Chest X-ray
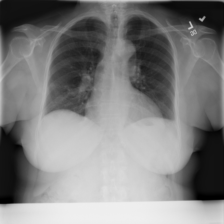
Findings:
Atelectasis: negative
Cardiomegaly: negative
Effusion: negative
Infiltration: negative
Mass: negative
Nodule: negative
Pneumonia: negative
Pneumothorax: negative
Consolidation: negative
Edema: negative
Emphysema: negative
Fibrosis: negative
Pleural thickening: negative
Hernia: negative